Question: : If posted a new question to supersede this question. <URL>
First, let me apologize for inventing/abusing some terminology in the title. By "strict" I mean all nodes of the same rank need the same y position in the output image, whereas by default they are shifted around slightly. Second, by "reverse" I mean all the leafs are the same rank, appearing at the same row at the bottom of the graph, and all of their ancestors to be ranked and aligned accordingly (without reversing the edge directions). The graphs I'm working with are bounded semilattices, so there's no cyclical portions and all nodes have a well defined rank.

I tried reversing the edge direction (and "dir=back" can make the edges like the original direction), but the "strict" part is still a problem
<URL>
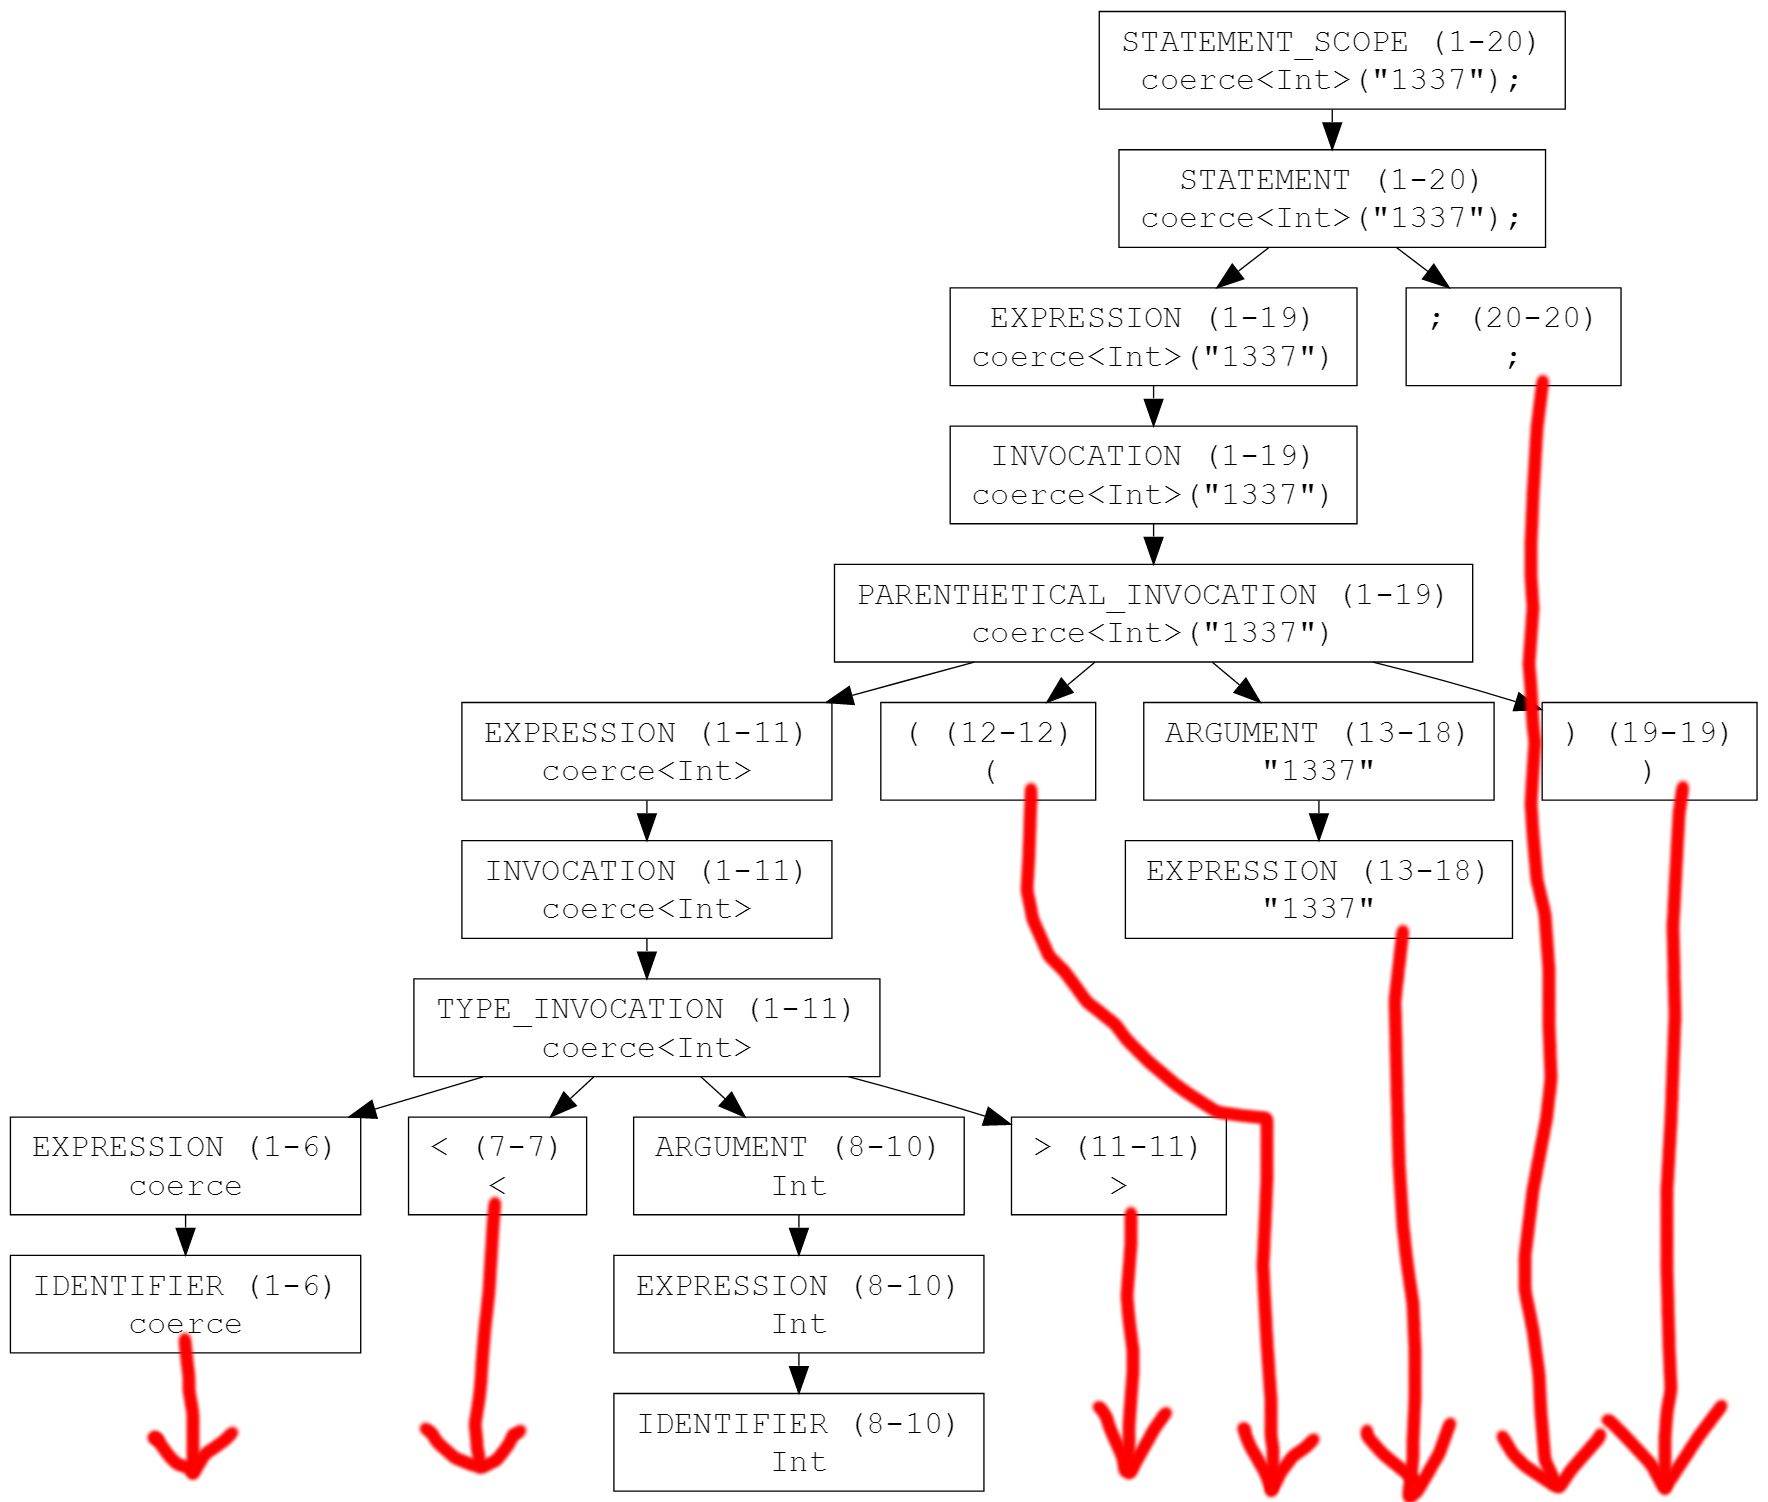
Answer: I ended up changing the algorithm that generates the graphviz to place several '{ rank = same; ... }' items in the output